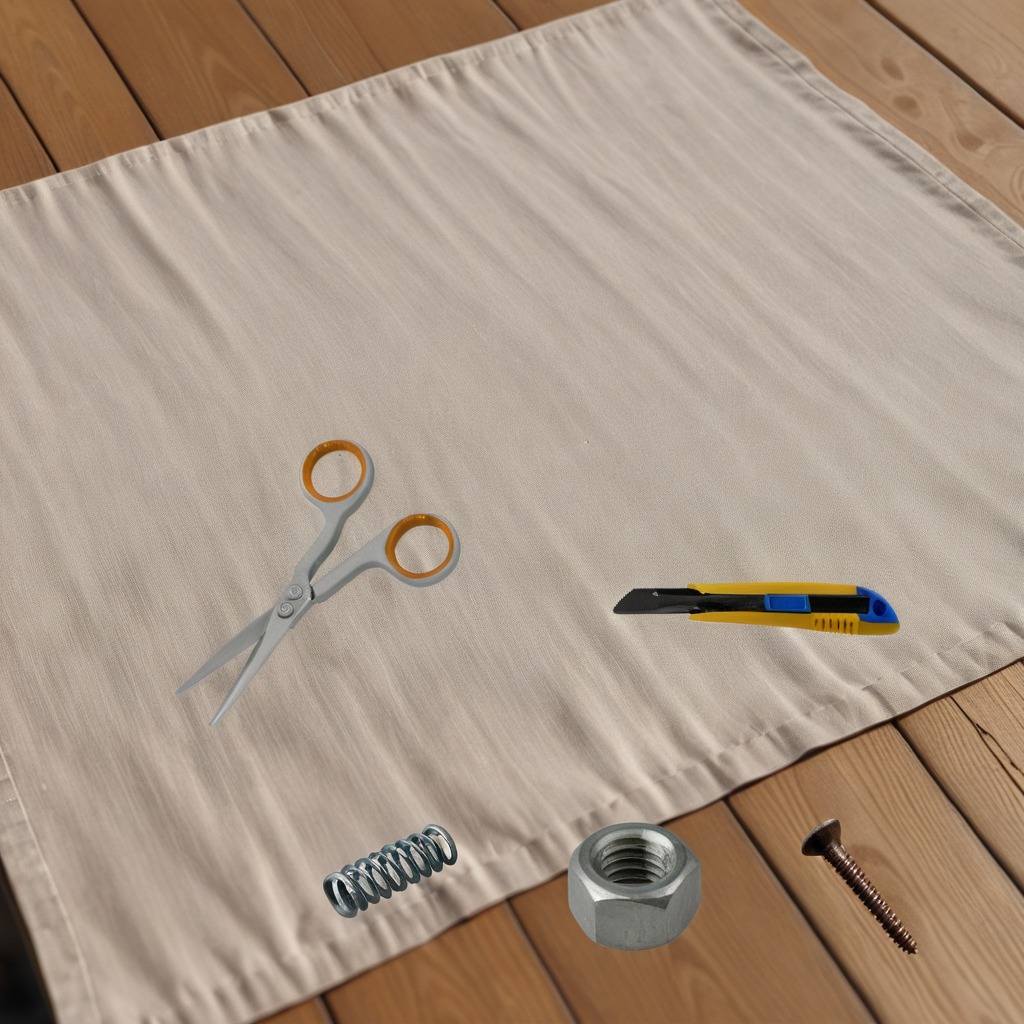
A utility knife, a metal machine screw, a coiled metal spring, a pair of scissors, and a metal nut are lying on a wooden table in an outdoor workshop during daytime bright natural light soft shadows worn but beneath the cloth.